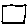
Label: square